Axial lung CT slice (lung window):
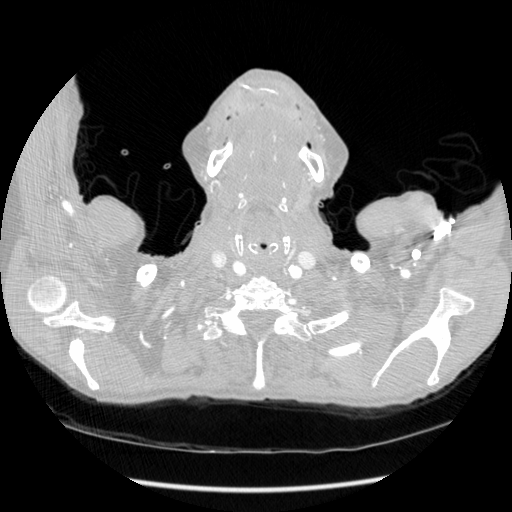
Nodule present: no